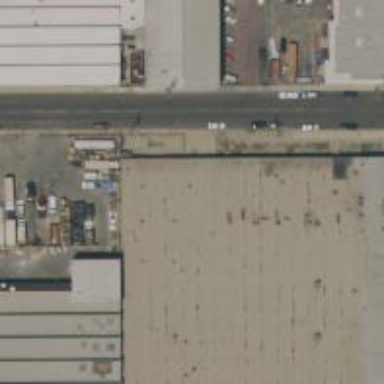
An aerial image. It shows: Warehouse.